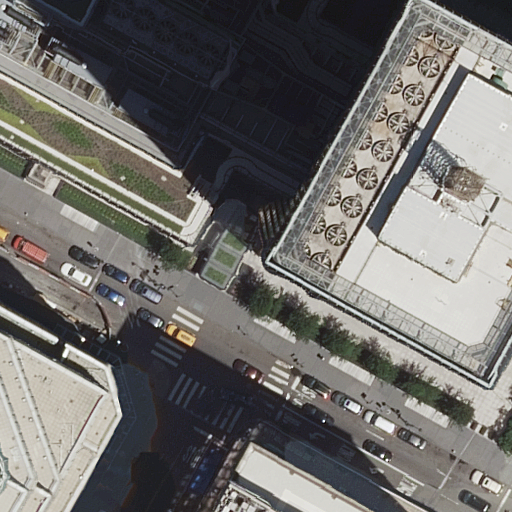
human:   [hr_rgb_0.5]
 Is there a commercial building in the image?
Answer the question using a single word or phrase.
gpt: yes

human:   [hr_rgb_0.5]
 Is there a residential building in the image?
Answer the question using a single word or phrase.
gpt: yes

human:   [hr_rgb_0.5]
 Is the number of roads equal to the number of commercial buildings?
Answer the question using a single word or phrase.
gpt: no

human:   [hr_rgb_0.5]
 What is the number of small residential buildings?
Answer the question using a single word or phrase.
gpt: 0

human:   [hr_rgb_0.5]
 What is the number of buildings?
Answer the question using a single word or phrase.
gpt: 4

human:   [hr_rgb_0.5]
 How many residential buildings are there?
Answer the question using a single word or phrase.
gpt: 1

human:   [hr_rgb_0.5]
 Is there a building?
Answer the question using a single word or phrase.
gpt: yes

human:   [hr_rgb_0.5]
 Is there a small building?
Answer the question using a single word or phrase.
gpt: yes

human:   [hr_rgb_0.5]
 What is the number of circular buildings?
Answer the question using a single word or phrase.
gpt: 0

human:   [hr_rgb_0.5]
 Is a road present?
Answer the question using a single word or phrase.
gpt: yes

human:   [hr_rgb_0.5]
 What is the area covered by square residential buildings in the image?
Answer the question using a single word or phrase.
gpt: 0m2

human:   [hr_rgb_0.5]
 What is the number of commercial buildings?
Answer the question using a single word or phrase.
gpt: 3

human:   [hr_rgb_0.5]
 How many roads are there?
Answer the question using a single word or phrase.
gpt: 4

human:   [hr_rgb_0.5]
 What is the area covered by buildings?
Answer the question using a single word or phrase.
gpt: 5068m2

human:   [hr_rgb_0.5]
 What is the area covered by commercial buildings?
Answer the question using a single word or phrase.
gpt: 2833m2

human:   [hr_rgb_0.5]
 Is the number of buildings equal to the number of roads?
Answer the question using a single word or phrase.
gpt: yes

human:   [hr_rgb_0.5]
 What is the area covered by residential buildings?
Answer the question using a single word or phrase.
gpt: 2235m2

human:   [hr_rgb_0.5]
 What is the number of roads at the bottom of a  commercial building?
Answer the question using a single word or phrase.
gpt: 4

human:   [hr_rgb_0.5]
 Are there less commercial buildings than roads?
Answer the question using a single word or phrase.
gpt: yes

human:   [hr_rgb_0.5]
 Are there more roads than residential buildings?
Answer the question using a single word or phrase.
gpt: yes

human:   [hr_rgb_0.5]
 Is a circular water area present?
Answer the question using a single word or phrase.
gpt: no

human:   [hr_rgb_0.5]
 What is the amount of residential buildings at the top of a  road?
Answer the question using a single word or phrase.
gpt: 0

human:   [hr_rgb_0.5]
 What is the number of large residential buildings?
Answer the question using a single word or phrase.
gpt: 1

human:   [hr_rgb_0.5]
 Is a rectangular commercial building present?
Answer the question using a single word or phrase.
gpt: yes

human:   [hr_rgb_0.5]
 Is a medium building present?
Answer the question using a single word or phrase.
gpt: yes

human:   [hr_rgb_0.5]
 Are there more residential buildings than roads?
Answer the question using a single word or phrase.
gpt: no

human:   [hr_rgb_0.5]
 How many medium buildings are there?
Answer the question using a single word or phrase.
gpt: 1

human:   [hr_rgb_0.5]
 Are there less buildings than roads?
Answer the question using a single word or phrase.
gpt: no

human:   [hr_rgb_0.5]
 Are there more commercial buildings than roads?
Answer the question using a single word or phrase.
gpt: no

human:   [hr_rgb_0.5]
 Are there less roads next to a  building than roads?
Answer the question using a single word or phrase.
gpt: no

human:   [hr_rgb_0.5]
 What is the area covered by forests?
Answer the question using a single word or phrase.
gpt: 0m2

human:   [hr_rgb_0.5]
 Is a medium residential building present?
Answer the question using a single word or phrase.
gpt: no

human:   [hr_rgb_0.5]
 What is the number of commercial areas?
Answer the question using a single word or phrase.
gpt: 0

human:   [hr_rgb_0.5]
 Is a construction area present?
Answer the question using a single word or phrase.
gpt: no

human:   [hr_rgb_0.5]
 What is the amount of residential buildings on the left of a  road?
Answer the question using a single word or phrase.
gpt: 1

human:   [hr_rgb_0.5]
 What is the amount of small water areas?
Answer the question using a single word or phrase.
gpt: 0

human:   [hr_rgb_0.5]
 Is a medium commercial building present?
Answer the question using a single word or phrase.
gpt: yes

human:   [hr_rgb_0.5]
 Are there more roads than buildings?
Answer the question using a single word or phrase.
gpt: no

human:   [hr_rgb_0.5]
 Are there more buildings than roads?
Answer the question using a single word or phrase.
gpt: no

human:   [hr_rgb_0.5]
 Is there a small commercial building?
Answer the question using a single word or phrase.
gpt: yes

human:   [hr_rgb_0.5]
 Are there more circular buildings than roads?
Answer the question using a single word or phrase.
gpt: no

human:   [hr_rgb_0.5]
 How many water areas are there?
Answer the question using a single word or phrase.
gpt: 0

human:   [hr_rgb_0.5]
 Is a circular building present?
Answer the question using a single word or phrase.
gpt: no

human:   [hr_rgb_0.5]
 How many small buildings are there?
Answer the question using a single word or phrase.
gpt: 1

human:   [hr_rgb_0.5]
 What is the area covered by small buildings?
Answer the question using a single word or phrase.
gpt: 20m2

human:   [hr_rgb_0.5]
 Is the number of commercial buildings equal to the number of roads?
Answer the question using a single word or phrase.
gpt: no

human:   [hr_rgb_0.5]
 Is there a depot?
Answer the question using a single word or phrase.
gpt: no

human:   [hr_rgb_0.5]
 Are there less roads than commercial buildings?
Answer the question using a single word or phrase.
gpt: no

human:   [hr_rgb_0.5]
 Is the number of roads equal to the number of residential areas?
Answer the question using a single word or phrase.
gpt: no

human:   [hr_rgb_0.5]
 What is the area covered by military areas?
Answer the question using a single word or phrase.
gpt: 0m2

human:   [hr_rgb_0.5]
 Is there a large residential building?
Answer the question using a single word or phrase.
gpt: yes

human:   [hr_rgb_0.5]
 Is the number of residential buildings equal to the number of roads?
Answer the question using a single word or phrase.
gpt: no

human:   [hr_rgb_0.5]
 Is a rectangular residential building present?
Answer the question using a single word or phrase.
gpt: yes

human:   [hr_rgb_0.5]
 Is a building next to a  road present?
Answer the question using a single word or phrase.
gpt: yes

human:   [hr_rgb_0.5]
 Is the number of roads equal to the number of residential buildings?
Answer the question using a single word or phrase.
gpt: no

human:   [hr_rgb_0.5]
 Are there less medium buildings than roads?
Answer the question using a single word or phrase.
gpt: yes

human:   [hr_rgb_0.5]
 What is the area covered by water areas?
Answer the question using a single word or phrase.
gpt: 0m2

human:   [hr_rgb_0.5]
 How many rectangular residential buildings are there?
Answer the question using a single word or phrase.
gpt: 1

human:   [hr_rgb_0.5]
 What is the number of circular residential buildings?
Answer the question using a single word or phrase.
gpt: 0

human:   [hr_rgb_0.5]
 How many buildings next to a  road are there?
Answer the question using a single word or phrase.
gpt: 4

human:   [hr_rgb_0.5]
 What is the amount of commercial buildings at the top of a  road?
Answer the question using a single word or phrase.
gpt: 2

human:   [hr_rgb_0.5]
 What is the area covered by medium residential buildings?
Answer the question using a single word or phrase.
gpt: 0m2

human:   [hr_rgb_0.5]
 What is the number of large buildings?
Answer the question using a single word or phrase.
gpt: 2

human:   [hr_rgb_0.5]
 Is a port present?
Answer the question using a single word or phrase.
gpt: no